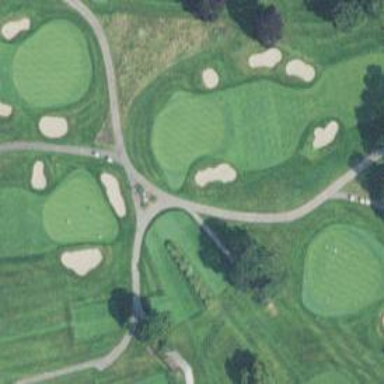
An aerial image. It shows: Path used for both walking and golf.